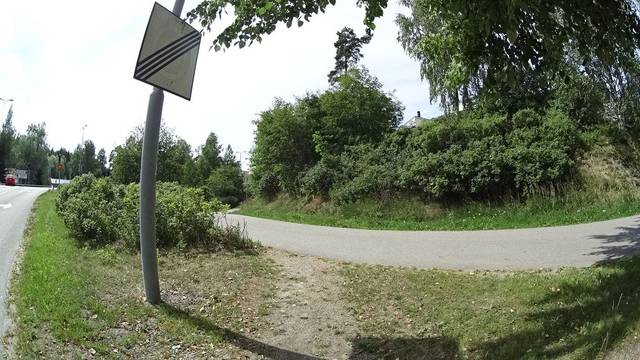
Region: Finland
Coordinates: 60.195, 24.665